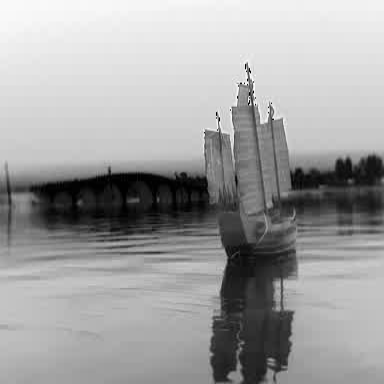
There is a sailboat in the infrared image.